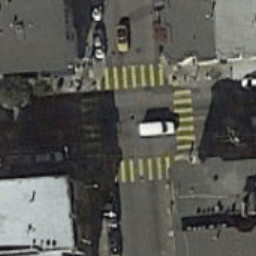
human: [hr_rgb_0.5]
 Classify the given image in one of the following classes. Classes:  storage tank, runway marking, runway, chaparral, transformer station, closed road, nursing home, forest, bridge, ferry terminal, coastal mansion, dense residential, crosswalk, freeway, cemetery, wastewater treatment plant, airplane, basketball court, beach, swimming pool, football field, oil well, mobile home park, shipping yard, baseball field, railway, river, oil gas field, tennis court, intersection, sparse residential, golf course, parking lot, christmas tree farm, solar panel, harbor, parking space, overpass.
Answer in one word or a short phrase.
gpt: crosswalk